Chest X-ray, PA view. Patient: 64 years old, sex F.
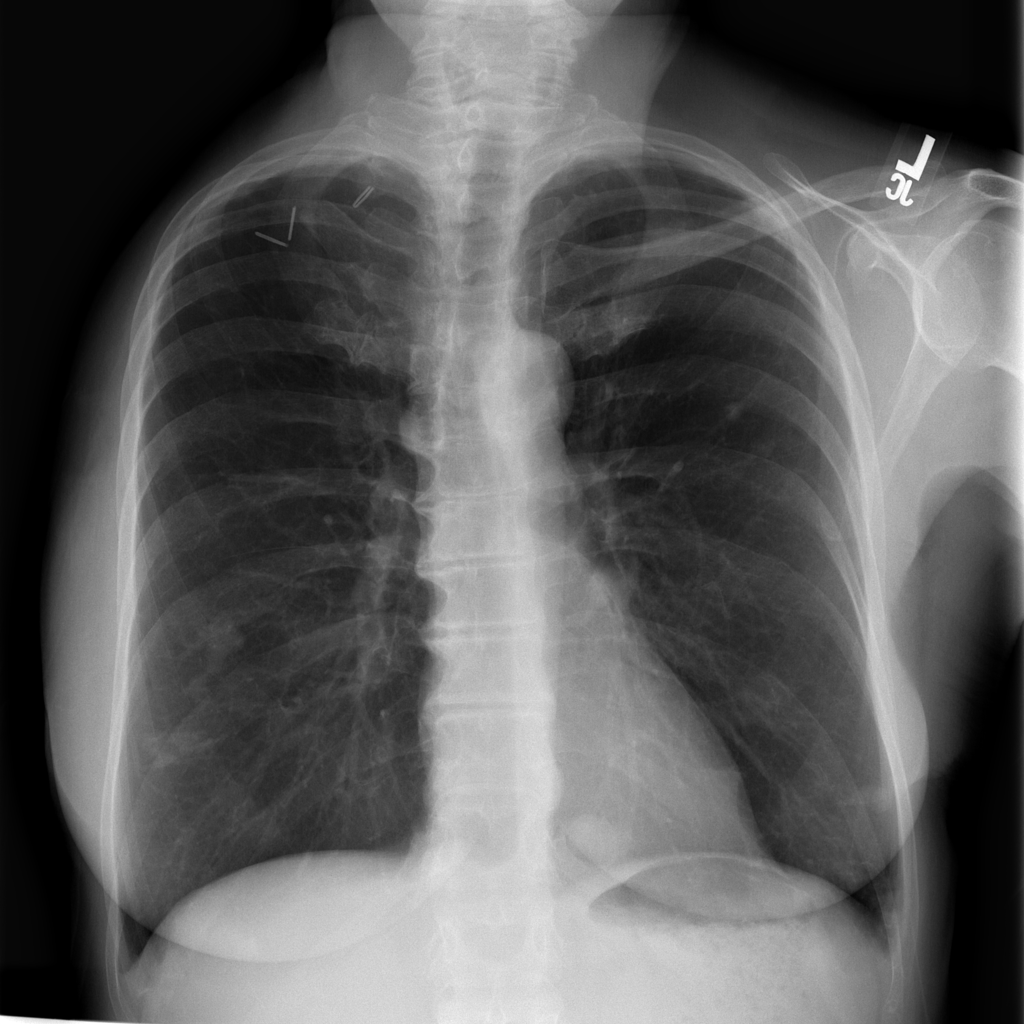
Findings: Nodule